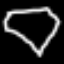
Label: diamond